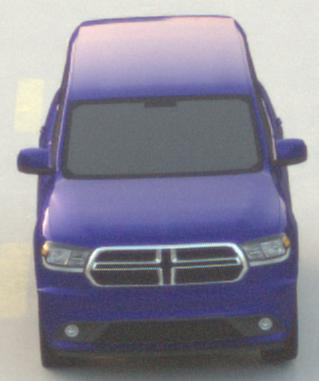
Make: Dodge
Model: Durango
Detailed model: Gen. 3
Model produced from: 2010
Doors: 5
Color: blue
Road condition: dry road
Daytime: sunrise or sunset
Contrast: low contrast